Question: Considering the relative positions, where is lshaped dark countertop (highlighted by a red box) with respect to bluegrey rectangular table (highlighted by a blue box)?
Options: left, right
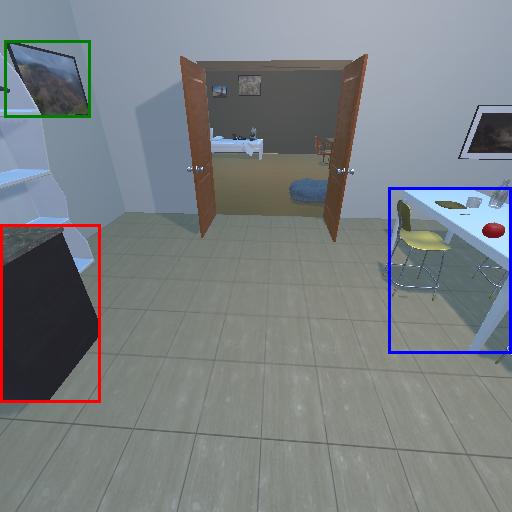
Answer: left